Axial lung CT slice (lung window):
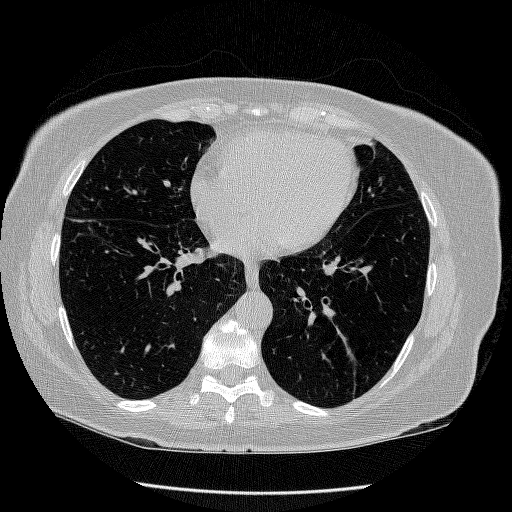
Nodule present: no